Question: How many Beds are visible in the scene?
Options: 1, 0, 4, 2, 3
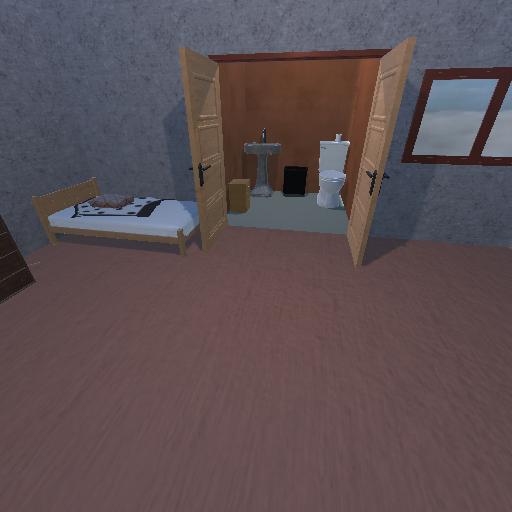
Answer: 1